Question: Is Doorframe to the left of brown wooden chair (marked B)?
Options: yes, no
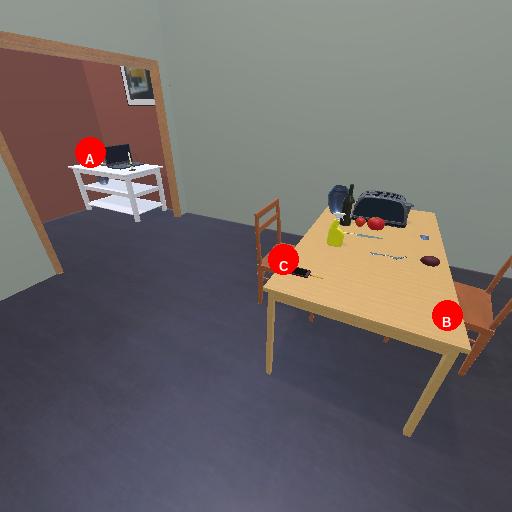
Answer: yes